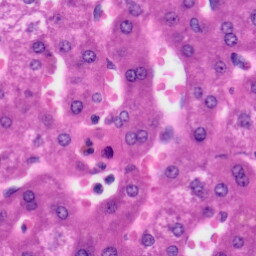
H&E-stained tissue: Liver